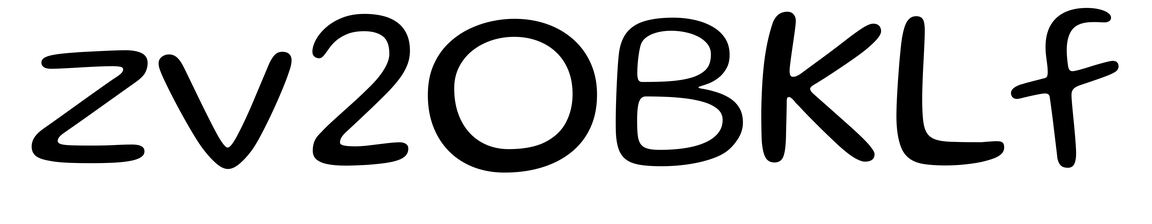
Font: Gluten_Light